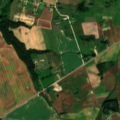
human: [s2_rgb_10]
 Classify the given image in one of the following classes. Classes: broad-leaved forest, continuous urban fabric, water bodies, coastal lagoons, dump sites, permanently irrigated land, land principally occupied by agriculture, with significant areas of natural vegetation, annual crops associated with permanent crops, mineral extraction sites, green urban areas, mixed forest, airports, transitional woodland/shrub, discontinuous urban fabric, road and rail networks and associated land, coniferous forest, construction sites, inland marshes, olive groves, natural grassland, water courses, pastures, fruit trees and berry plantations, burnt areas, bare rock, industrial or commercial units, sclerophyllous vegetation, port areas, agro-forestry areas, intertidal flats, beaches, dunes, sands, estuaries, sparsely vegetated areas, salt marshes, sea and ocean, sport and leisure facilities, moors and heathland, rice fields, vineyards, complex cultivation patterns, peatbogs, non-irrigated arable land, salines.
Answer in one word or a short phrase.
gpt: non-irrigated arable land, complex cultivation patterns, broad-leaved forest